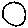
Label: circle